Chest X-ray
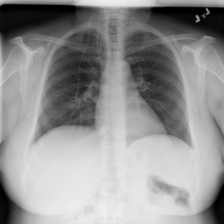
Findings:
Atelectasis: negative
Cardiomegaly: negative
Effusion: negative
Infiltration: negative
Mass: negative
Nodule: negative
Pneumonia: negative
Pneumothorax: negative
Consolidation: negative
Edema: negative
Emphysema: negative
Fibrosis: negative
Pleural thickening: negative
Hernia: negative